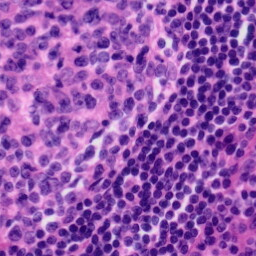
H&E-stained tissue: Tonsil